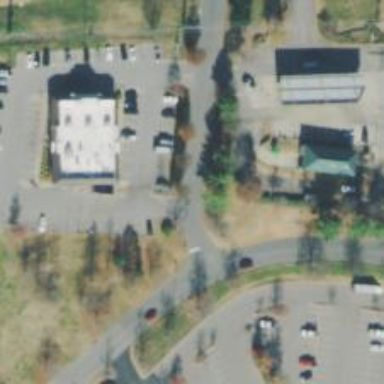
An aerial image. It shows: Unclassified road bordered by retail establishments.